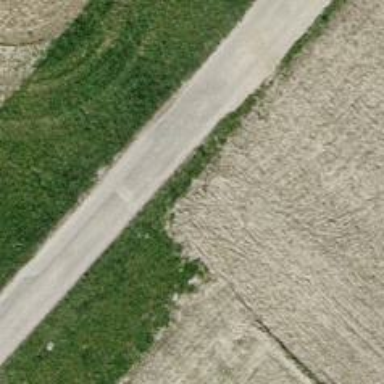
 primarily used for agricultural purposes."